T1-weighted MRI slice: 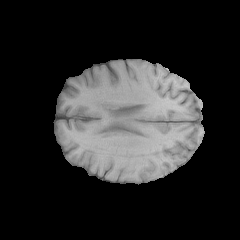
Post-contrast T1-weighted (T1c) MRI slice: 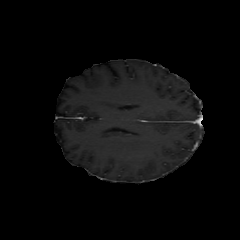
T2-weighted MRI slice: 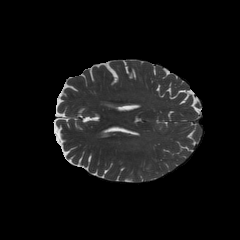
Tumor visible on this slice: no